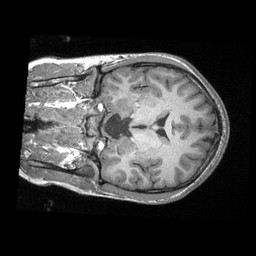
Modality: T1w
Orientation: coronal
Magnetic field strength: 3 T